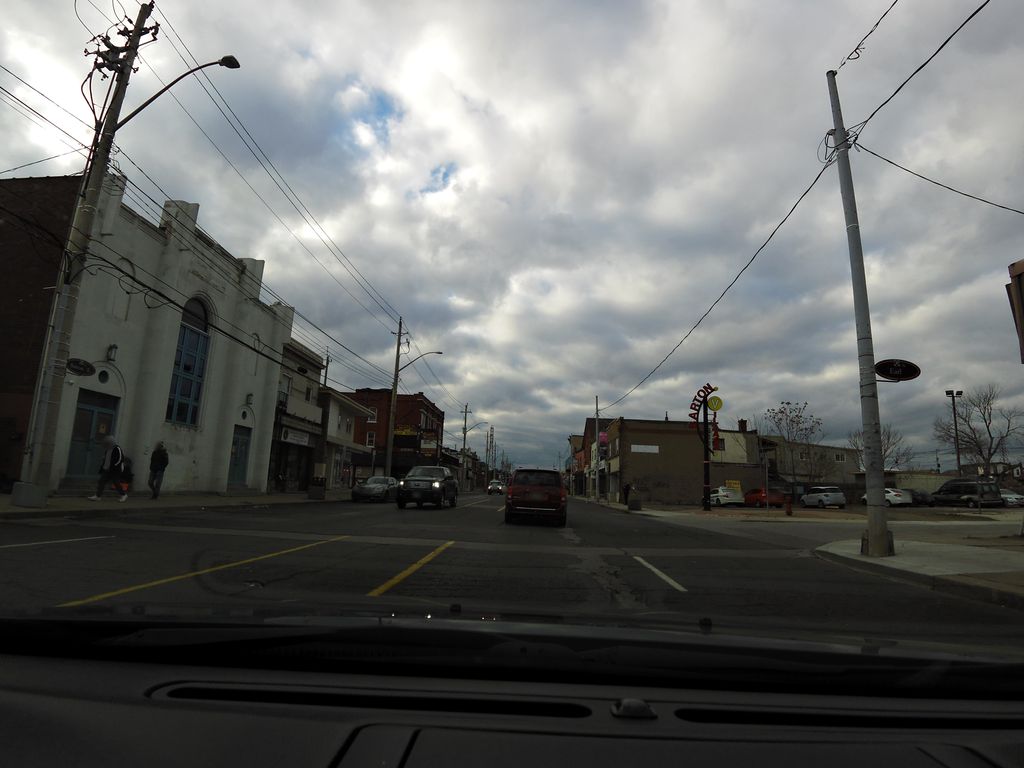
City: hamilton